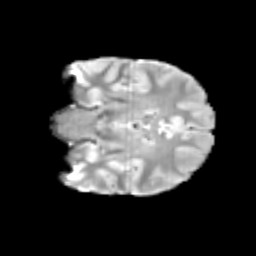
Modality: T2w
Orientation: coronal
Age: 12
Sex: female
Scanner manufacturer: siemens
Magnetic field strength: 3 T
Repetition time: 3.8 s
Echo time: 0.07 s